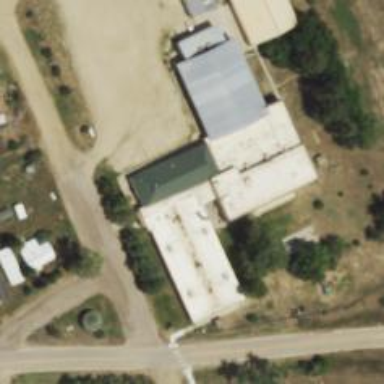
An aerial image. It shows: School.